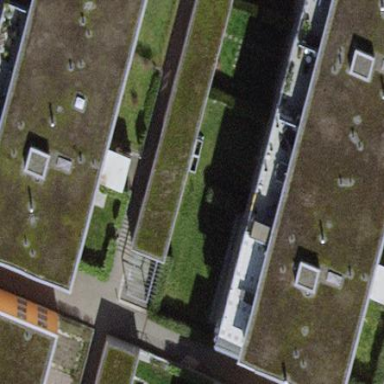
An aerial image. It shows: Flat-roofed building.